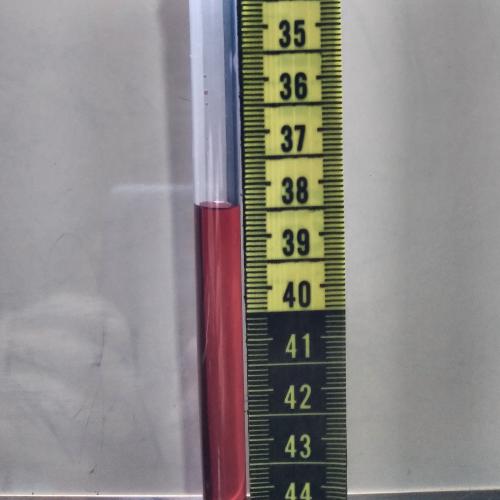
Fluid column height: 38.4 cm